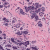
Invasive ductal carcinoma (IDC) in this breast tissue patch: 0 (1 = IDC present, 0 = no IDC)